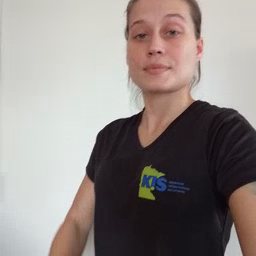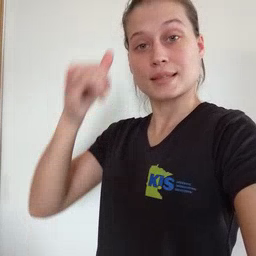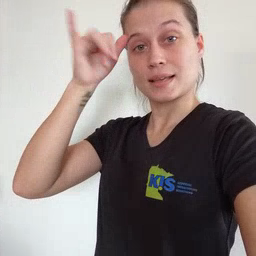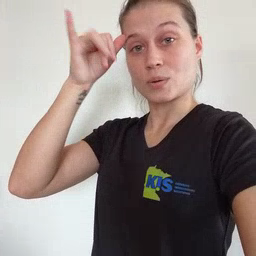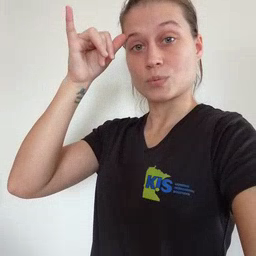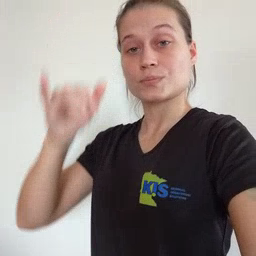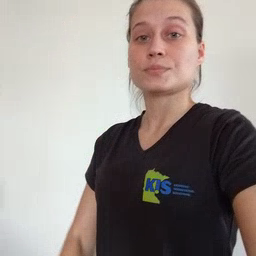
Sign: cow